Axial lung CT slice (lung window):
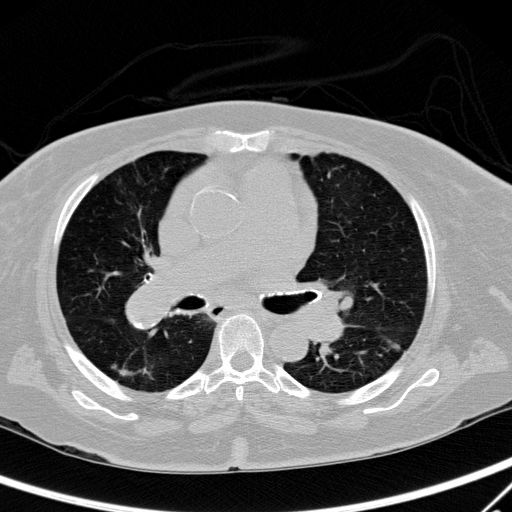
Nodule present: yes
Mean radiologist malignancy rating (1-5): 5